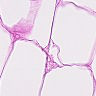
Metastatic tissue present: no